Question: Do you know, how can I get a <URL> of my robot in Robocode? I would like to get an information for example, if my robot is active, alive, dead etc. In debug mode is it possible to see that information, but how can I get this in my code?

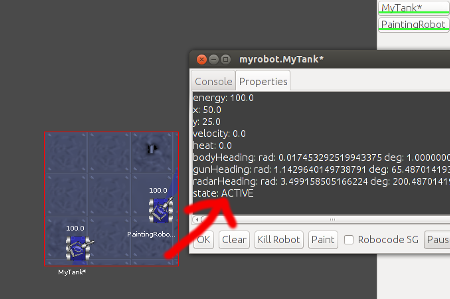
Answer: The enum RobotState is only used in the core of RoboCode. There is no 'getState()' method for your robot. (i digged through the <URL>
However: you can get all theses state in other ways:
If your robot is hitting a wall, a HitWall event is fired. you can handle those events by overriding a method in your robot class:
'''
@Override
public void onHitWall(HitWallEvent e)
{
//your code
}
'''
same with hitting a robot:
'''
@Override
public void onHitRobot(HitRobotEvent e)
{
//your code
}
'''
if your robot dies:
'''
@Override
public void onRobotDeath(RobotDeathEvent event)
{
//salute your warrior
//your code
}
'''
and if it's alive it should still loop in your runs method:
'''
@Override
public void run() {
do {
//here you do the normal stuff a robot does
} while(true);
}
'''
You can look at even more event methods in this interfaces:
- <URL>